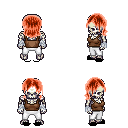
a pixel art fantasy rpg character, male body template, skeleton, brown pirate shirt, white pants, red long bangs hairstyle, white cloth bandages, black slippers, four views (front, back, left, right), 2x2 character sprite sheet, small pixel art, hard edges, no anti-aliasing